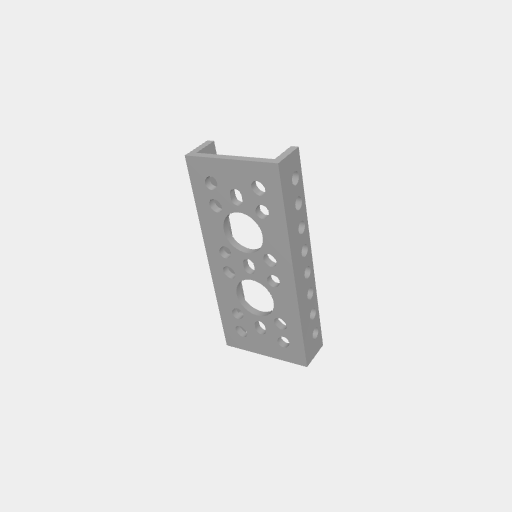
Part: MiniLowSideUChannel2H